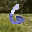
Label: 6